Question: '''
#include <opencv2/core/core.hpp>
#include<opencv2/objdetect/objdetect.hpp>
#include<opencv2/imgproc/imgproc.hpp>
#include <opencv2/highgui/highgui.hpp>
#include<iostream>
using namespace cv;
void load(CascadeClassifier &a)
{
try{
a.load("F:/Projects/workspace/dispimage/src/lbpcascade_frontalface.xml");
}
catch(cv::Exception &e) {
std::cout<<"Cannot load the qwespecified file";
}
if ( a.empty() ){
std::cout << "ERROR: Couldn't load Face Detector (";
std::cout<<")!";
exit(1);
}
}
void open(VideoCapture &camera)
{
camera.open(0);
if(!camera.isOpened())
{
std::cout<<"Camera did not open";
exit(1);
}
camera.set(CV_CAP_PROP_FRAME_WIDTH, 640);
camera.set(CV_CAP_PROP_FRAME_HEIGHT, 480);
}
int main() {
CascadeClassifier a;
VideoCapture camera;
namedWindow("CamerOP",CV_WINDOW_AUTOSIZE);
bool b =0;
load(a);
open(camera);
while (true)
{
// Grab the next camera frame.
Mat cframe;
b=camera.read(cframe);
if (!b)
{
std::cerr << "ERROR: Couldn't grab a camera frame." <<std::endl;
exit(1);
}
imshow("CamerOP",cframe);
}
std::cout<<"Haillo";
return 1;
}
'''
I am trying to access my webcam using opencv. The imagewindow i created opens up and resizes itself to 640*480, then it just goes not responding with the content area being all gray. I am not able to figure it out as i have seen several howtos on this and more or less every place has done the same thing.
Heres a Screenshot -
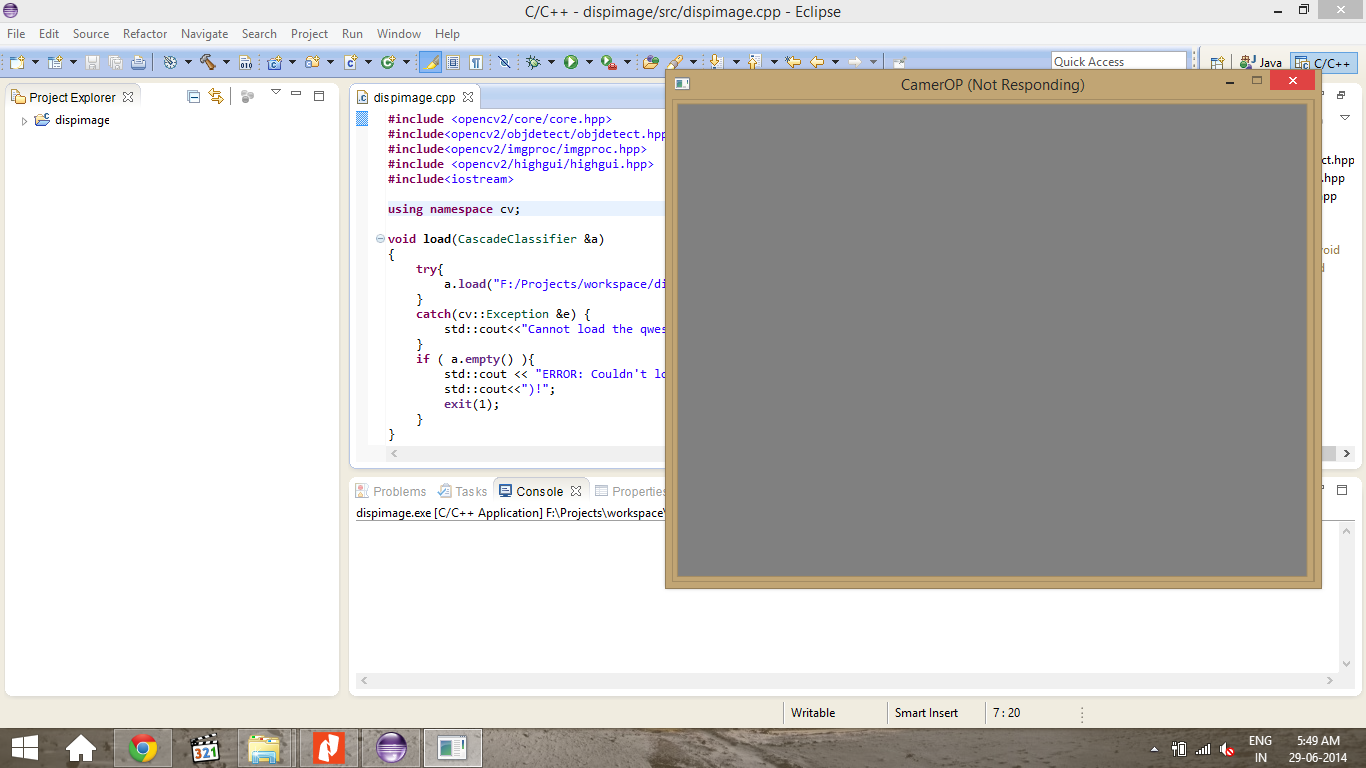
Answer: Add 'cv::waitKey(30)' inside the loop.